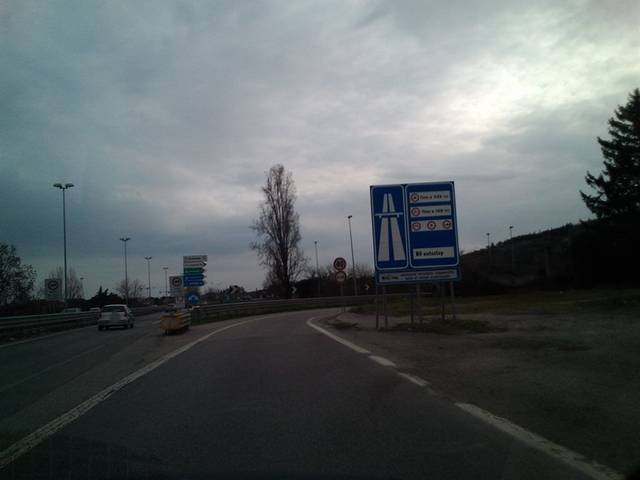
Region: Italy
Coordinates: 45.464, 11.018